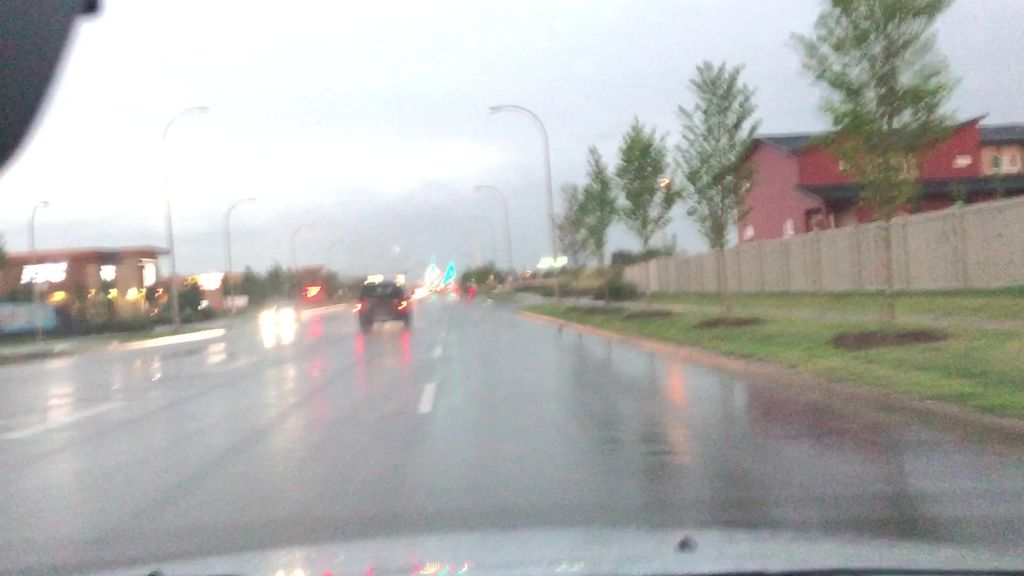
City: edmonton